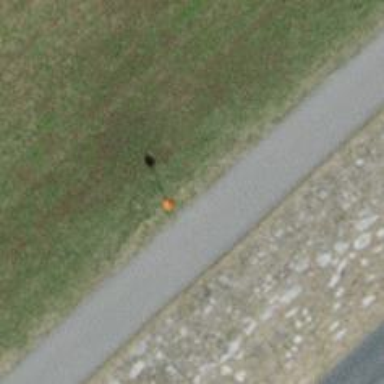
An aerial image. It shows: Aerial marker.